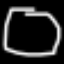
Label: octagon